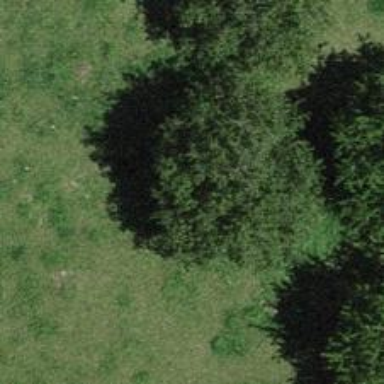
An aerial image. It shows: Agricultural area with broadleaved deciduous trees.